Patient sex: M
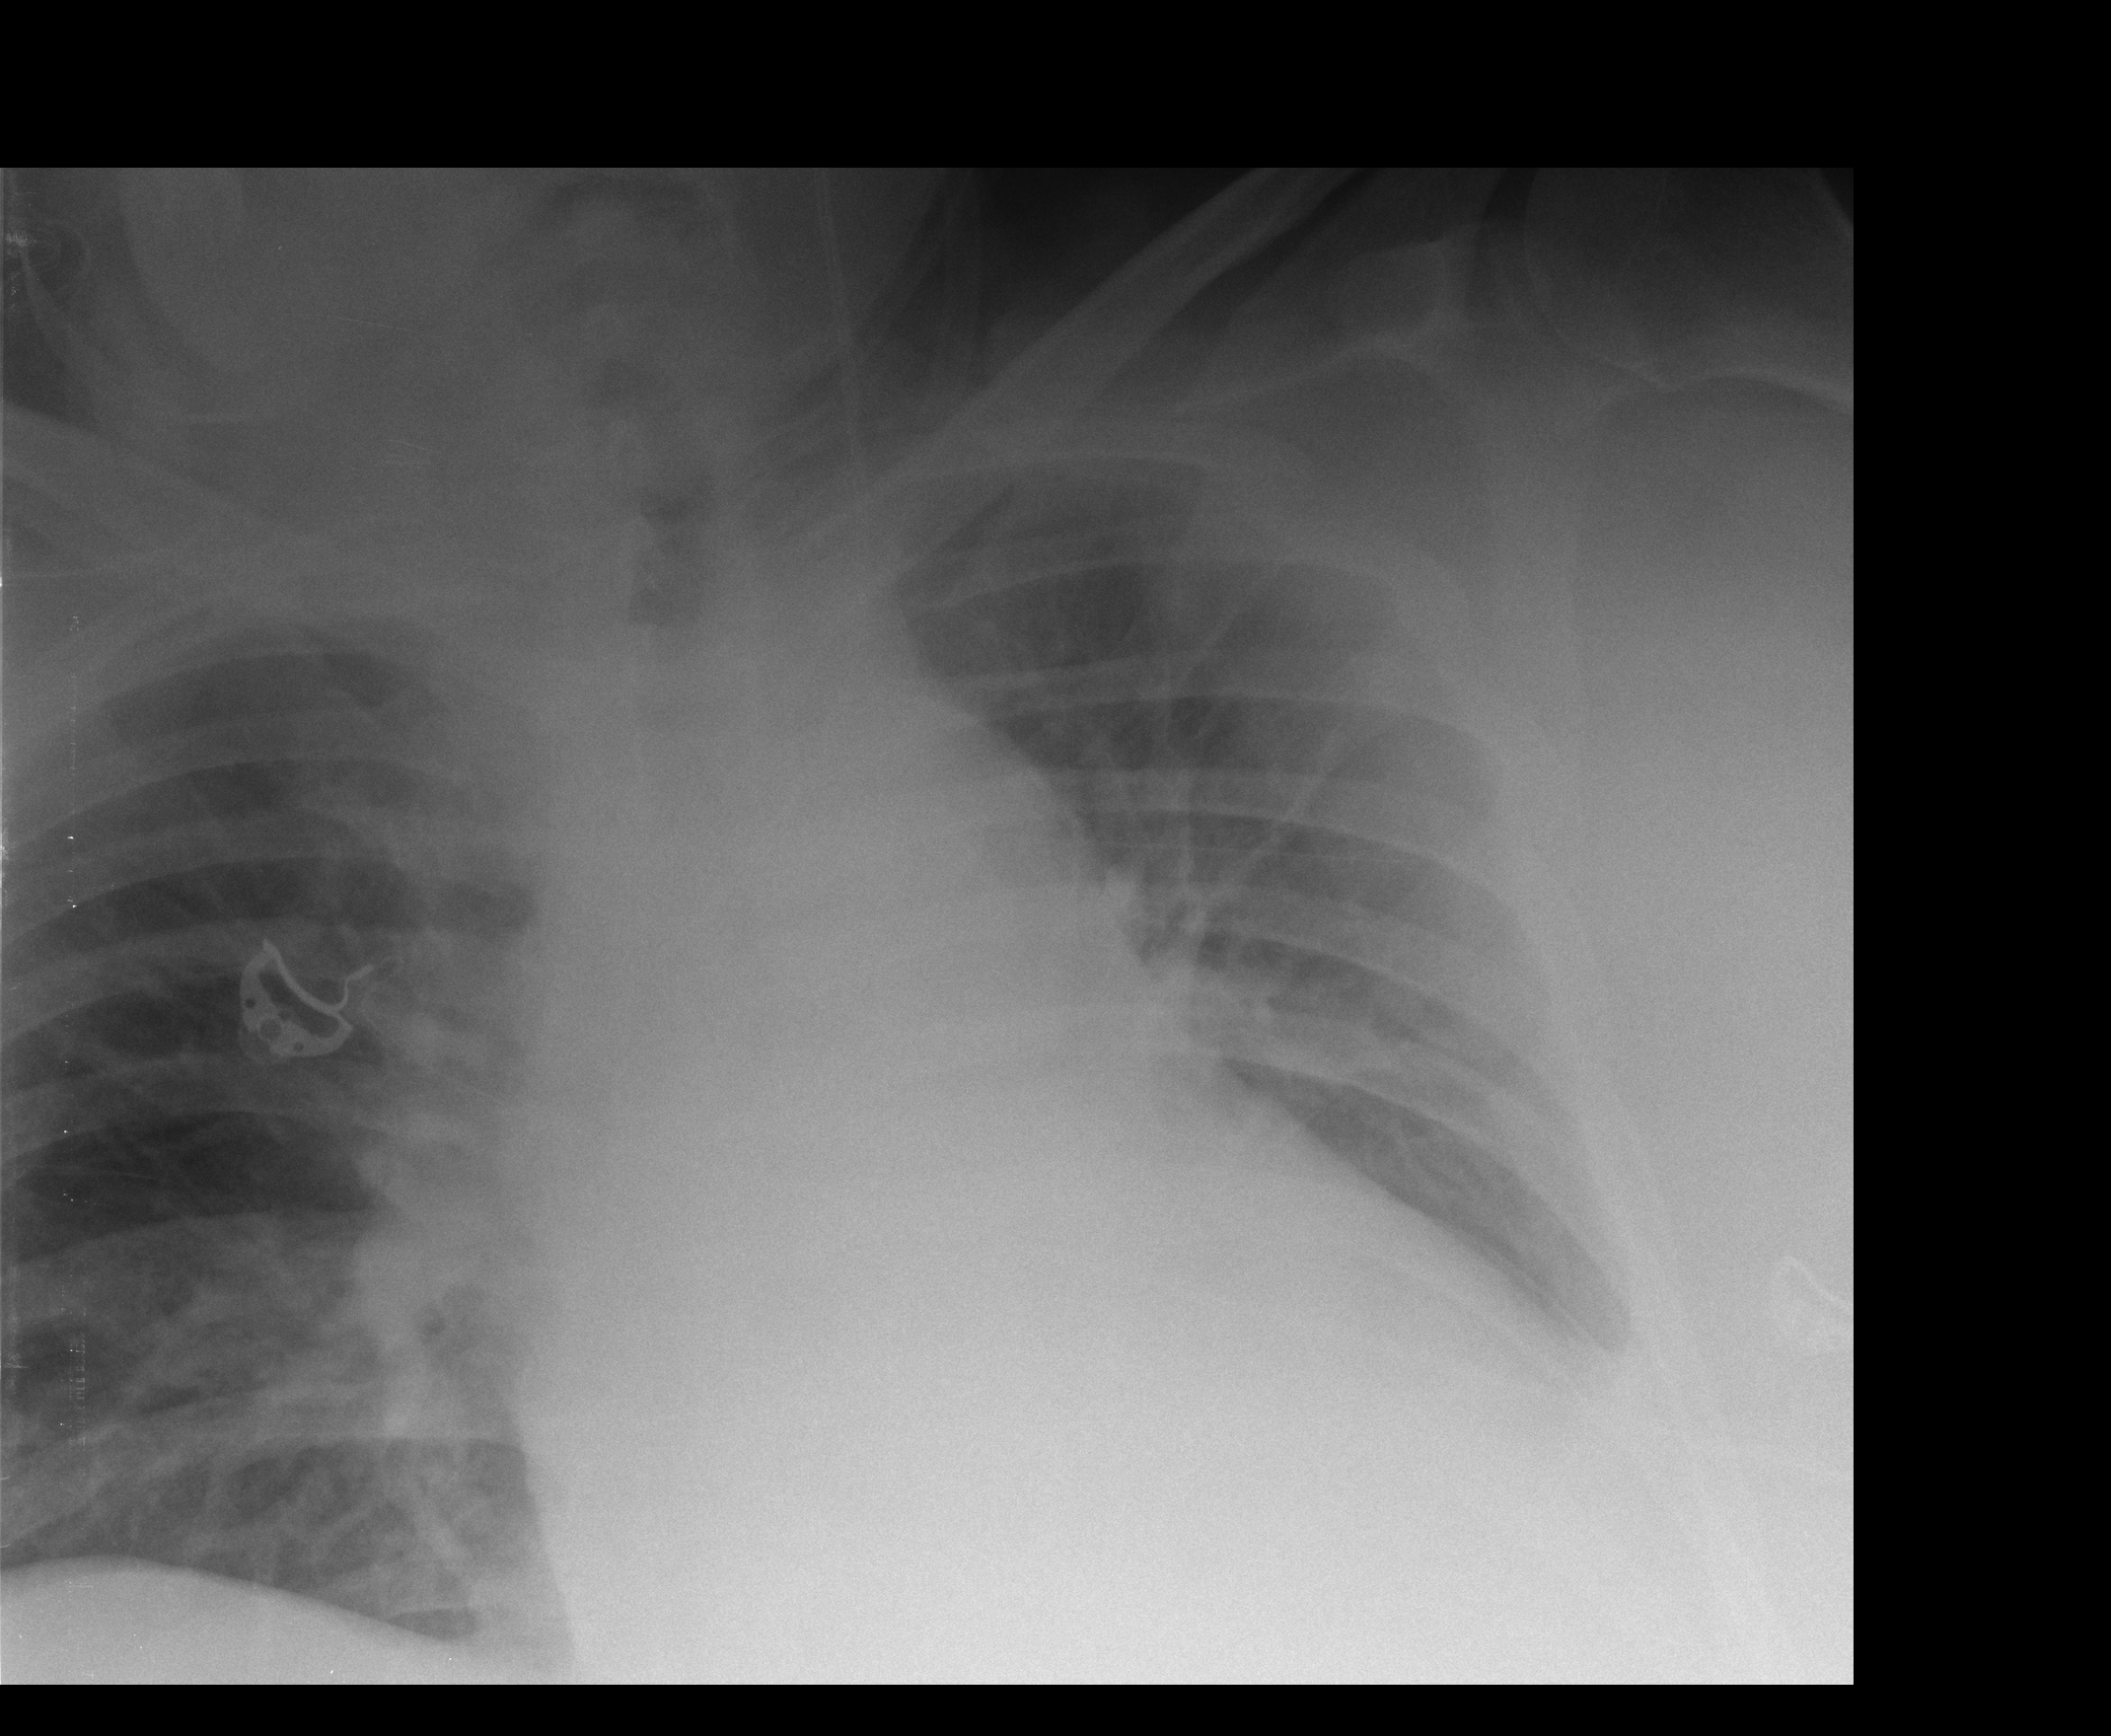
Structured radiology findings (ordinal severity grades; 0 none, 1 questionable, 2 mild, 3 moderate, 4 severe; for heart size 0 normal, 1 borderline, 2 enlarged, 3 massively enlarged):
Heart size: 2
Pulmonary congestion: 1
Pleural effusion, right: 0
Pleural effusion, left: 2
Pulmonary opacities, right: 0
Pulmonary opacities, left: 0
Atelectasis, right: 0
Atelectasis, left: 2